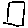
Label: square